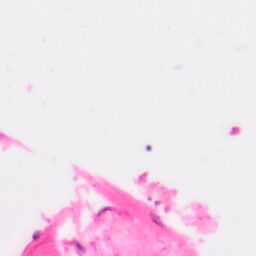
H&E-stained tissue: Colon